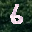
Label: 6